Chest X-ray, PA view. Patient: 75 years old, sex F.
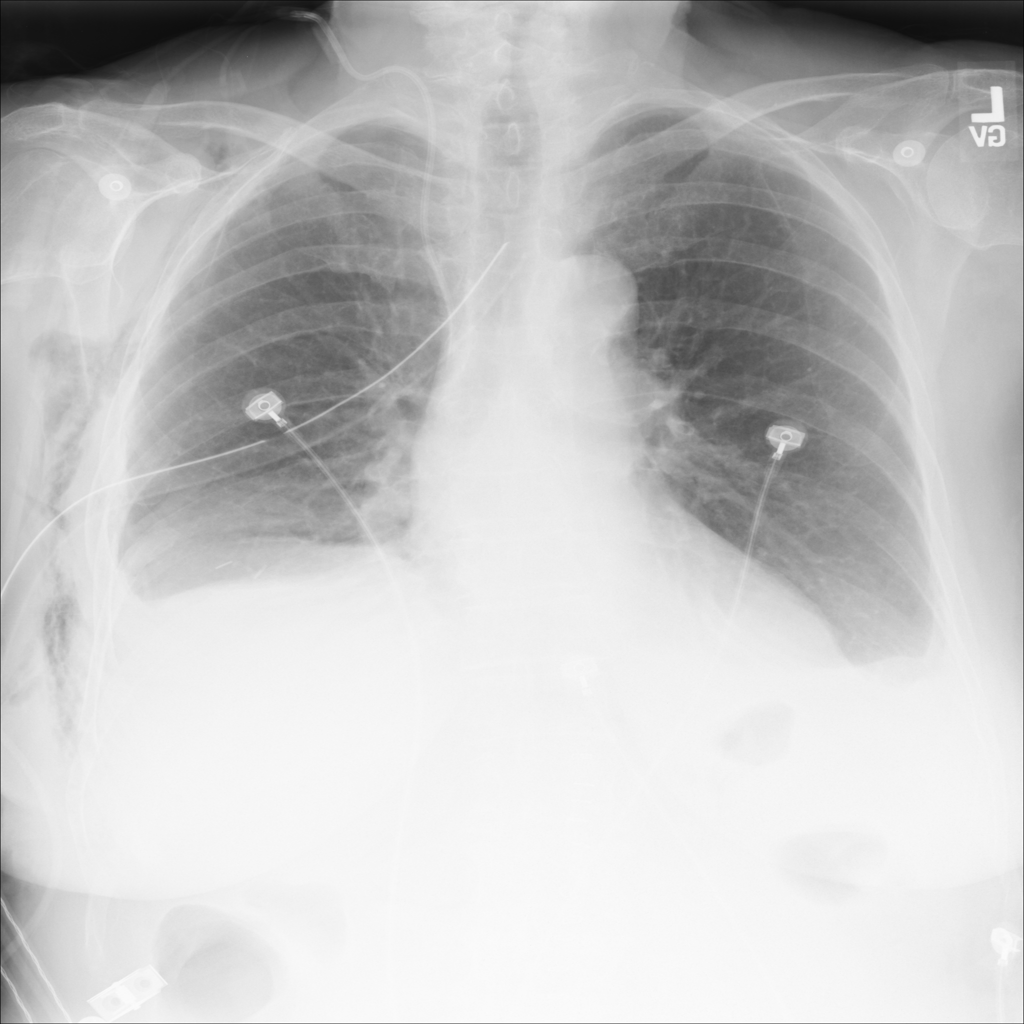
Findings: No Finding